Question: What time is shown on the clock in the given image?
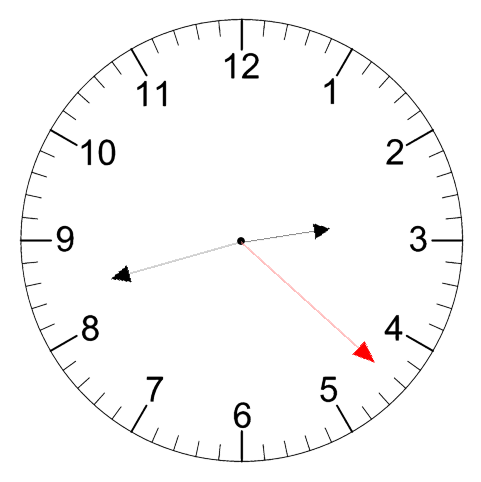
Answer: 02:42:22